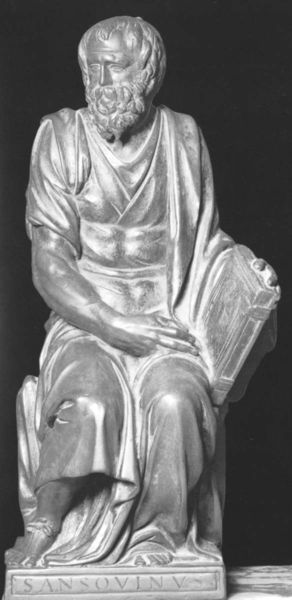
Titel: Hl. Matthäus
Künstler: Jacopo Sansovino
Standort: Venedig, S. Marco (EU - I - Venetien)
Schlagwörter: fuß, hand, kopf, mann, umhang, sitzen, brust, finger, grau, haar, marmor, nase, stirn, stuhl, blick, alt, bart, arm, augen, bärtig, falten, gesicht, halten, johannes, sockel, stein, vollbart, figur, gewand, haare, sitzend, skulptur, statue, beine, schrift, muskeln, inschrift, brauen, glanz, bildhauerei, faltenwurf, plastik, knie, foto, muskulös, alter, antike, moses, buch, barfuß, künstler, denker, älter, stirnfalte, toga, griechisch, griechenland, gelehrter, grieche, athen, latein, beschriftet, evangelist, lukas, matthias, haaqre, sansovinus, sansovino, sansvinus